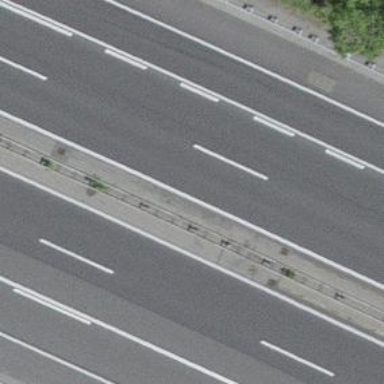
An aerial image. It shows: Motorway junction.